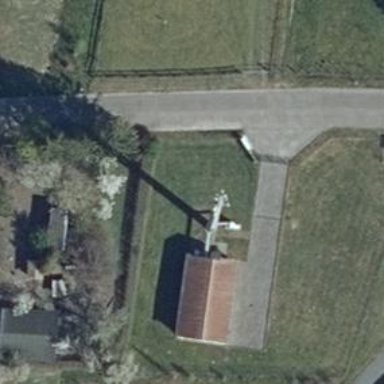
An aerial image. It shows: Mast tower used for communication.